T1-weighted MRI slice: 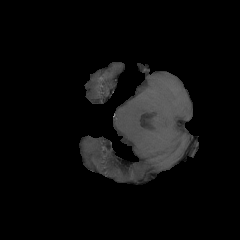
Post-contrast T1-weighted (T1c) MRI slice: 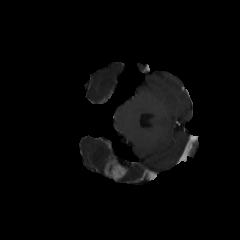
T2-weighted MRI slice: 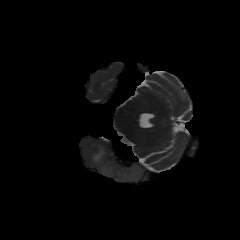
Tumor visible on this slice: yes